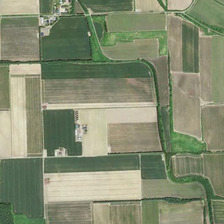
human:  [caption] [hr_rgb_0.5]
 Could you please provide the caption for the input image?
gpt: many pieces of farmlands and several buildings are together .

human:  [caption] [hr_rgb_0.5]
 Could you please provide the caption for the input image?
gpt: many pieces of farmlands and several buildings are together .

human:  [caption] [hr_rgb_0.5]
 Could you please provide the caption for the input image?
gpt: many pieces of farmlands and several buildings are together .

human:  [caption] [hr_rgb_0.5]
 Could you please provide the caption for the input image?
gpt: many pieces of farmlands and several buildings are together .

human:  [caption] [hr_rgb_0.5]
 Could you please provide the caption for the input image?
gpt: many pieces of farmlands and several buildings are together .